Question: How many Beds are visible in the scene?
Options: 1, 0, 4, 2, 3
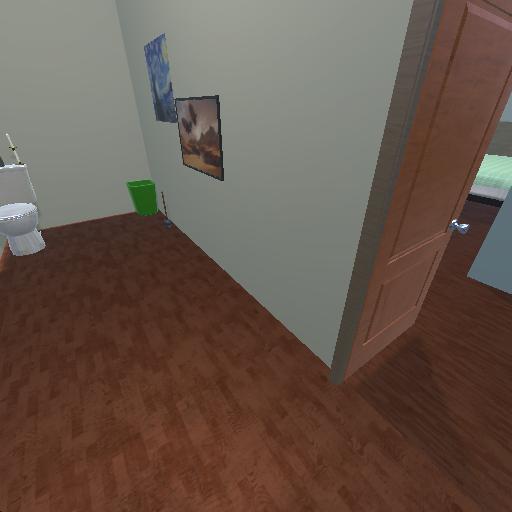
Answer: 1